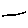
Label: line